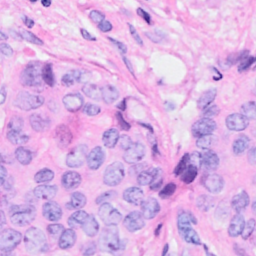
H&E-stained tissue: Breast